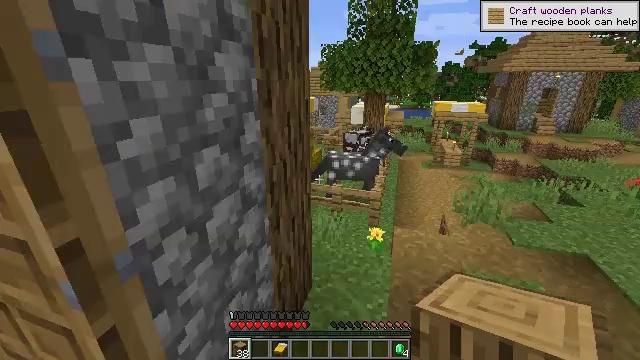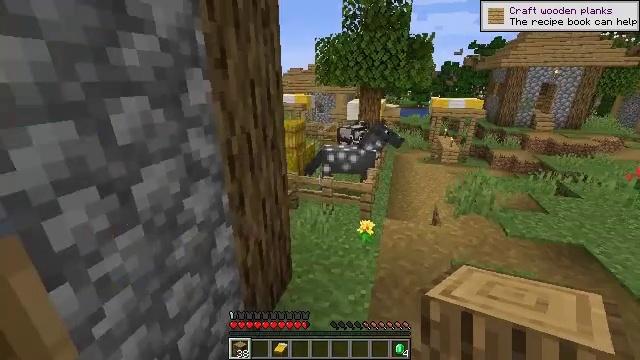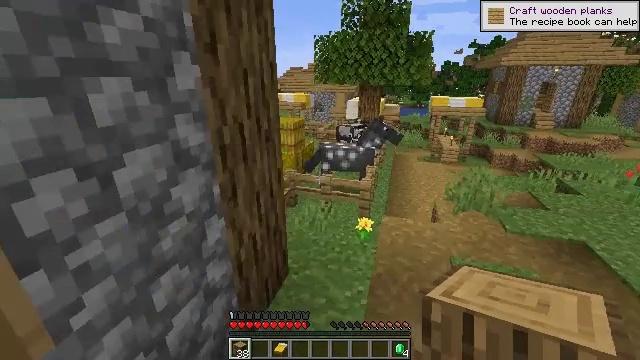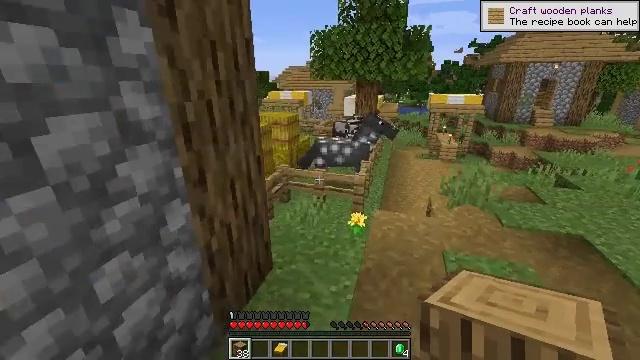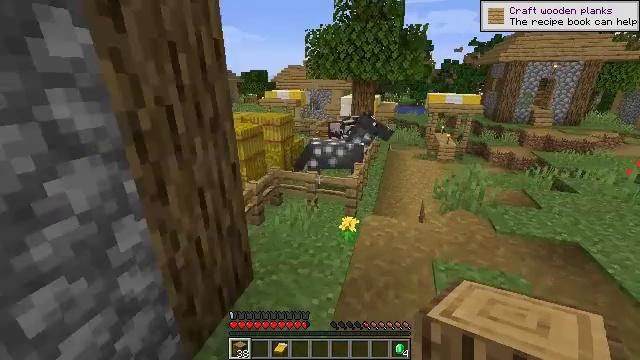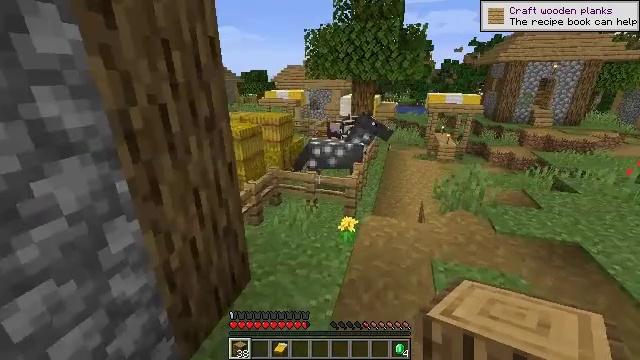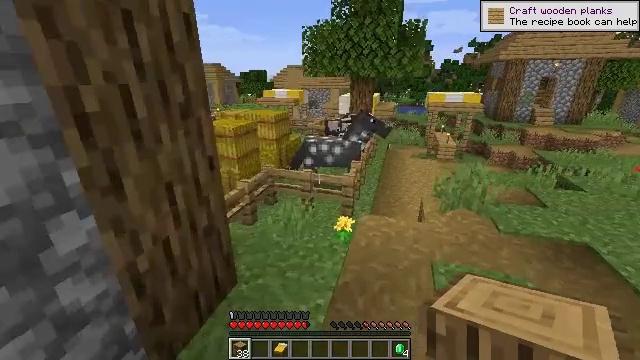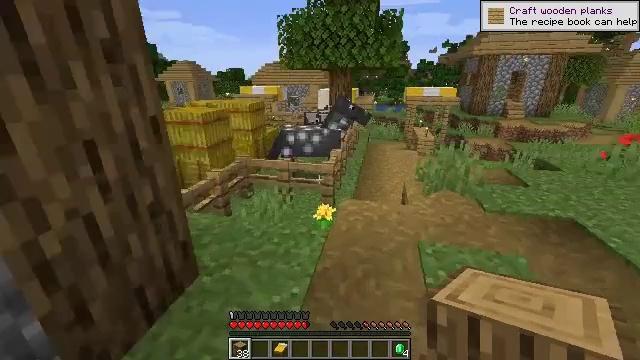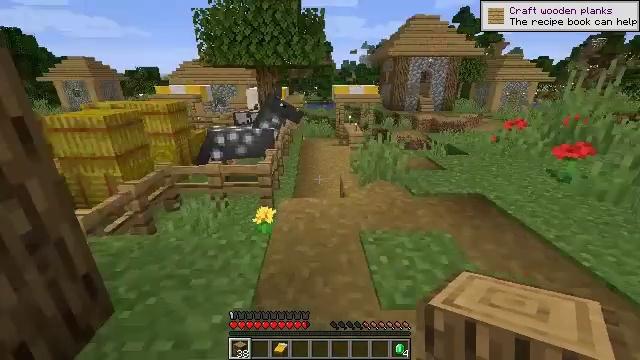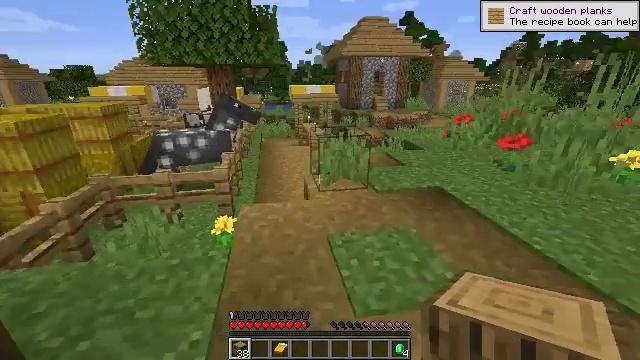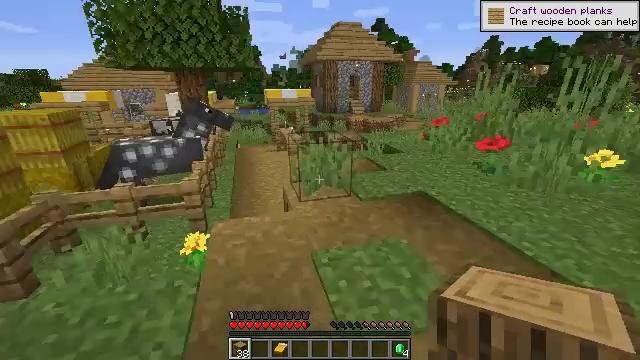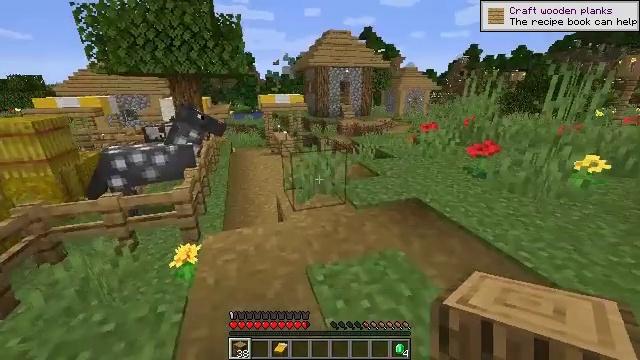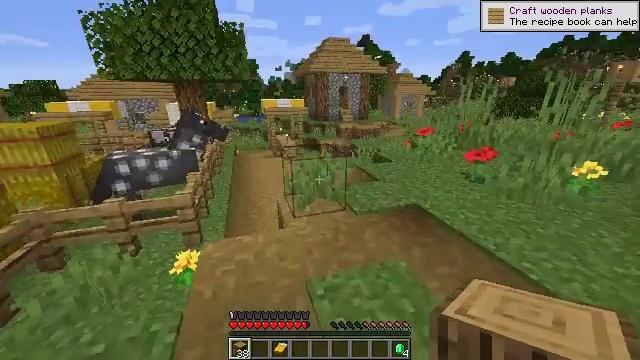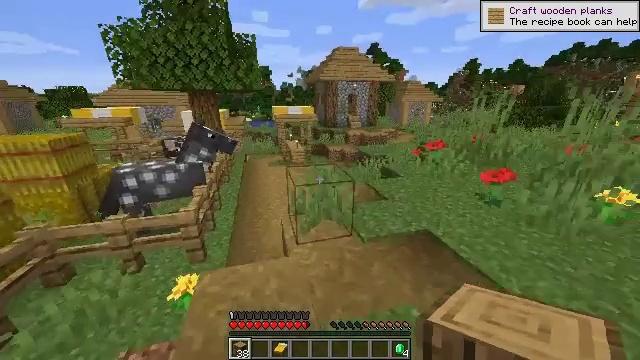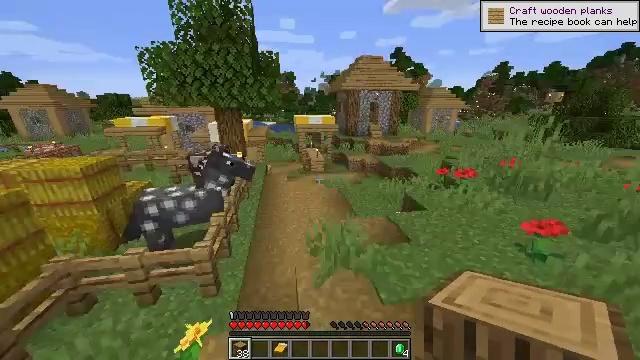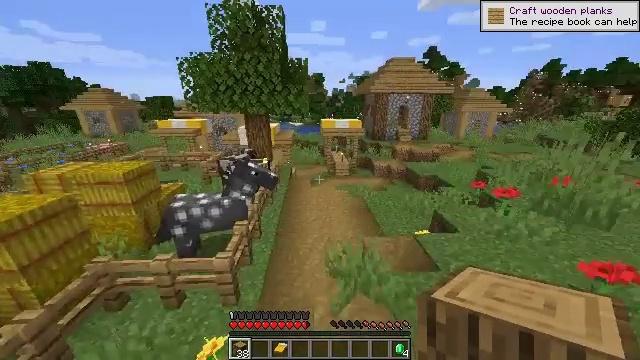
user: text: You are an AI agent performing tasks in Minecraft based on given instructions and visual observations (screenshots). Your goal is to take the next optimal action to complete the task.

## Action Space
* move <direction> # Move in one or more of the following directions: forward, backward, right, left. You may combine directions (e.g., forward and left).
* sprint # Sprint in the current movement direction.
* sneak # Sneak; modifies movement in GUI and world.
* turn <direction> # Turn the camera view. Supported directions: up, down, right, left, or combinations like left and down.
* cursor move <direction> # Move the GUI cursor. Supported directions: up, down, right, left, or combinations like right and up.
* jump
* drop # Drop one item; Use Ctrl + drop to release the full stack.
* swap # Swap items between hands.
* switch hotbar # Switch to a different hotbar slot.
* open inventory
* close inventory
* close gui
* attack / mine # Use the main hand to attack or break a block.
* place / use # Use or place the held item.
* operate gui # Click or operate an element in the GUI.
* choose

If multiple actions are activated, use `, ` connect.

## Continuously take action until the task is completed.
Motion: motion action
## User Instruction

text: Attack the hay block to get hay.
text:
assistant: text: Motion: move forward and move right
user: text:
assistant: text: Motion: move forward and move right
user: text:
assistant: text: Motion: move forward and move right
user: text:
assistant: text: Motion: move forward and move right
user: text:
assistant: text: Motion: move forward
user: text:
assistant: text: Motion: move forward
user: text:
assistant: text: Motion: move forward, turn right
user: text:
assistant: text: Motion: move forward, turn right
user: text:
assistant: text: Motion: move forward, turn right
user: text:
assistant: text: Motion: move forward, sprint, turn right
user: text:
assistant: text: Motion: move forward, sprint, turn right
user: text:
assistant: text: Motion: move forward, sprint
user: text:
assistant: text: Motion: move forward, sprint, turn left, jump
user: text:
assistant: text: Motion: move forward, turn left, jump
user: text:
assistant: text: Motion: move forward, turn left, jump
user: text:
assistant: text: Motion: move forward, turn left, jump
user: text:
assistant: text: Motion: move forward, turn left, jump
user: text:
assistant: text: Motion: move forward, turn left
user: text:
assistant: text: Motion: move forward, turn left and down
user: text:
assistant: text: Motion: move forward, turn left and down
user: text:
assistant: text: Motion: move forward, turn left
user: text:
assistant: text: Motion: move forward, turn left
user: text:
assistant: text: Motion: move forward, turn left
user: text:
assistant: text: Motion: move forward, turn left and down, jump
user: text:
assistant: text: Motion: move forward, turn left and down, jump
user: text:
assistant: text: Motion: move forward, turn left, jump
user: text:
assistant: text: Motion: move forward, jump
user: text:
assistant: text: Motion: move forward, jump
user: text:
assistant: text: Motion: move forward, jump
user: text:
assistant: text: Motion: move forward, jump